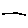
Label: line